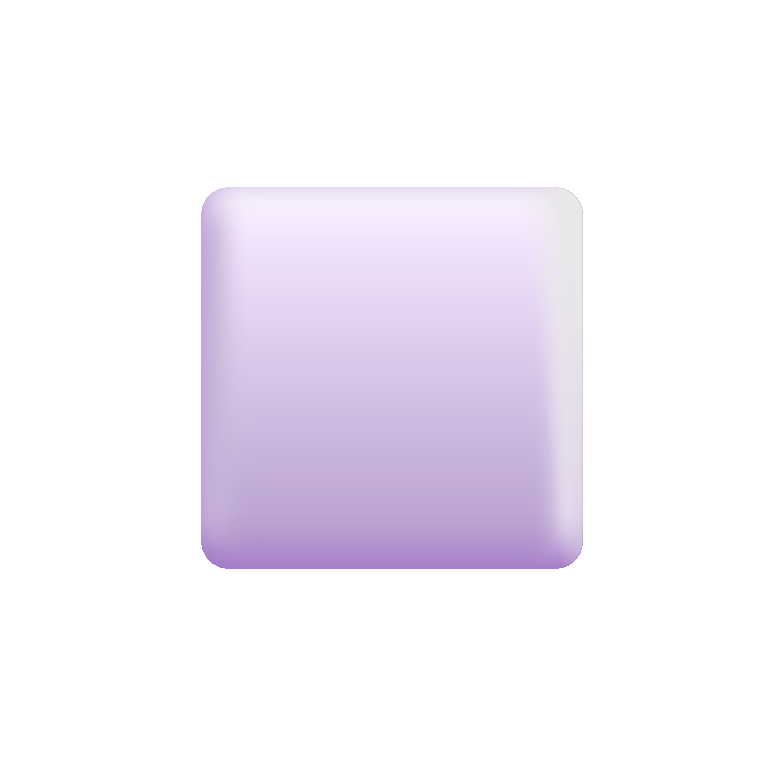
white  small square color